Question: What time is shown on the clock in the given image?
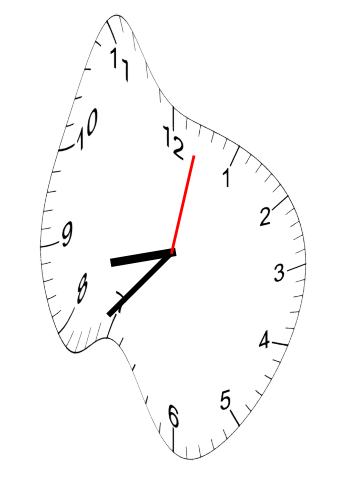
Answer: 08:37:02